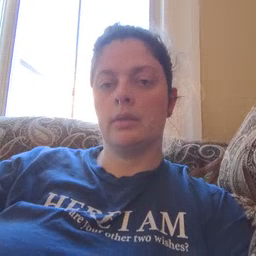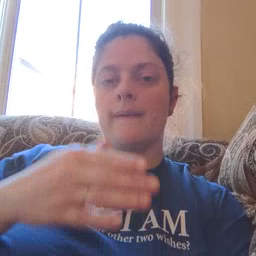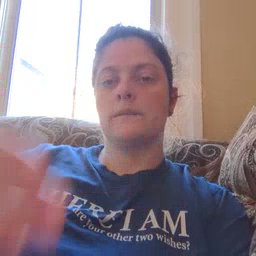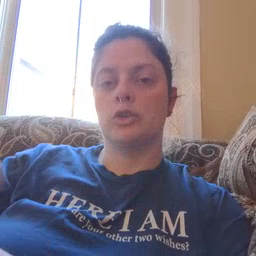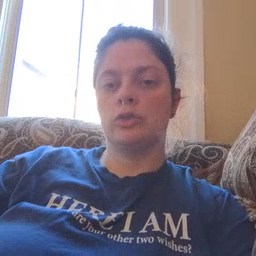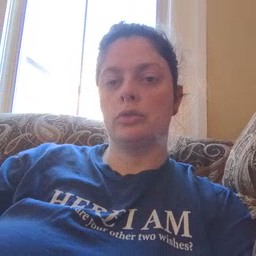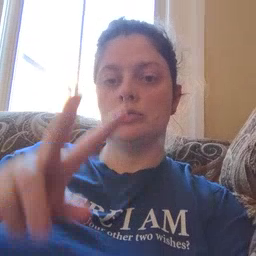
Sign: after